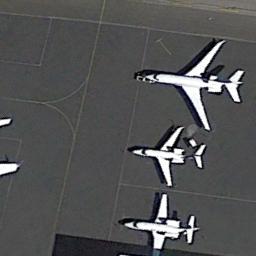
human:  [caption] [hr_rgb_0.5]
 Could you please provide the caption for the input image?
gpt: There are many planes of different sizes in a clearing .

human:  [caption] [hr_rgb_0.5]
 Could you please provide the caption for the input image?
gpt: Here are three white aircraft, One of which is twice as large as the others .

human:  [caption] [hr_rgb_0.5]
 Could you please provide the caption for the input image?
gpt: Three planes are parked on the open space .

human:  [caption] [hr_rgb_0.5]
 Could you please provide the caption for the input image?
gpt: Two small planes and a big plane parked in a line on the open area with some white marks .

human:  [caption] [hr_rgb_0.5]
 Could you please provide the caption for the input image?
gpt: Three planes are on the marked ground .